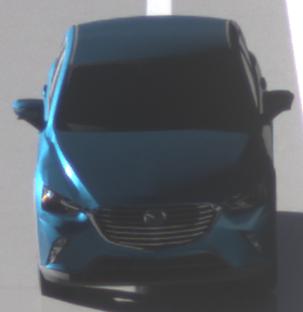
Make: Mazda
Model: CX-3 SKYACTIV-G 120
Detailed model: CX-3 (DK)
Model produced from: 2015/06
Model produced until: 2018/06
Doors: 5
Color: blue
Road condition: wet road
Daytime: sunrise or sunset
Contrast: medium contrast